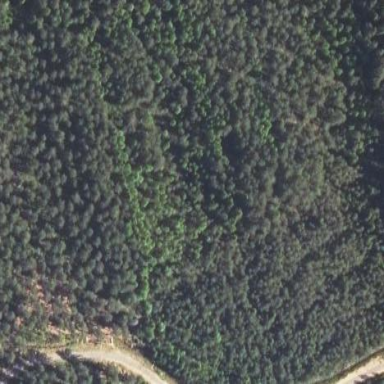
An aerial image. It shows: Clearcut man-made area surrounded by scrub vegetation.